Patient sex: F
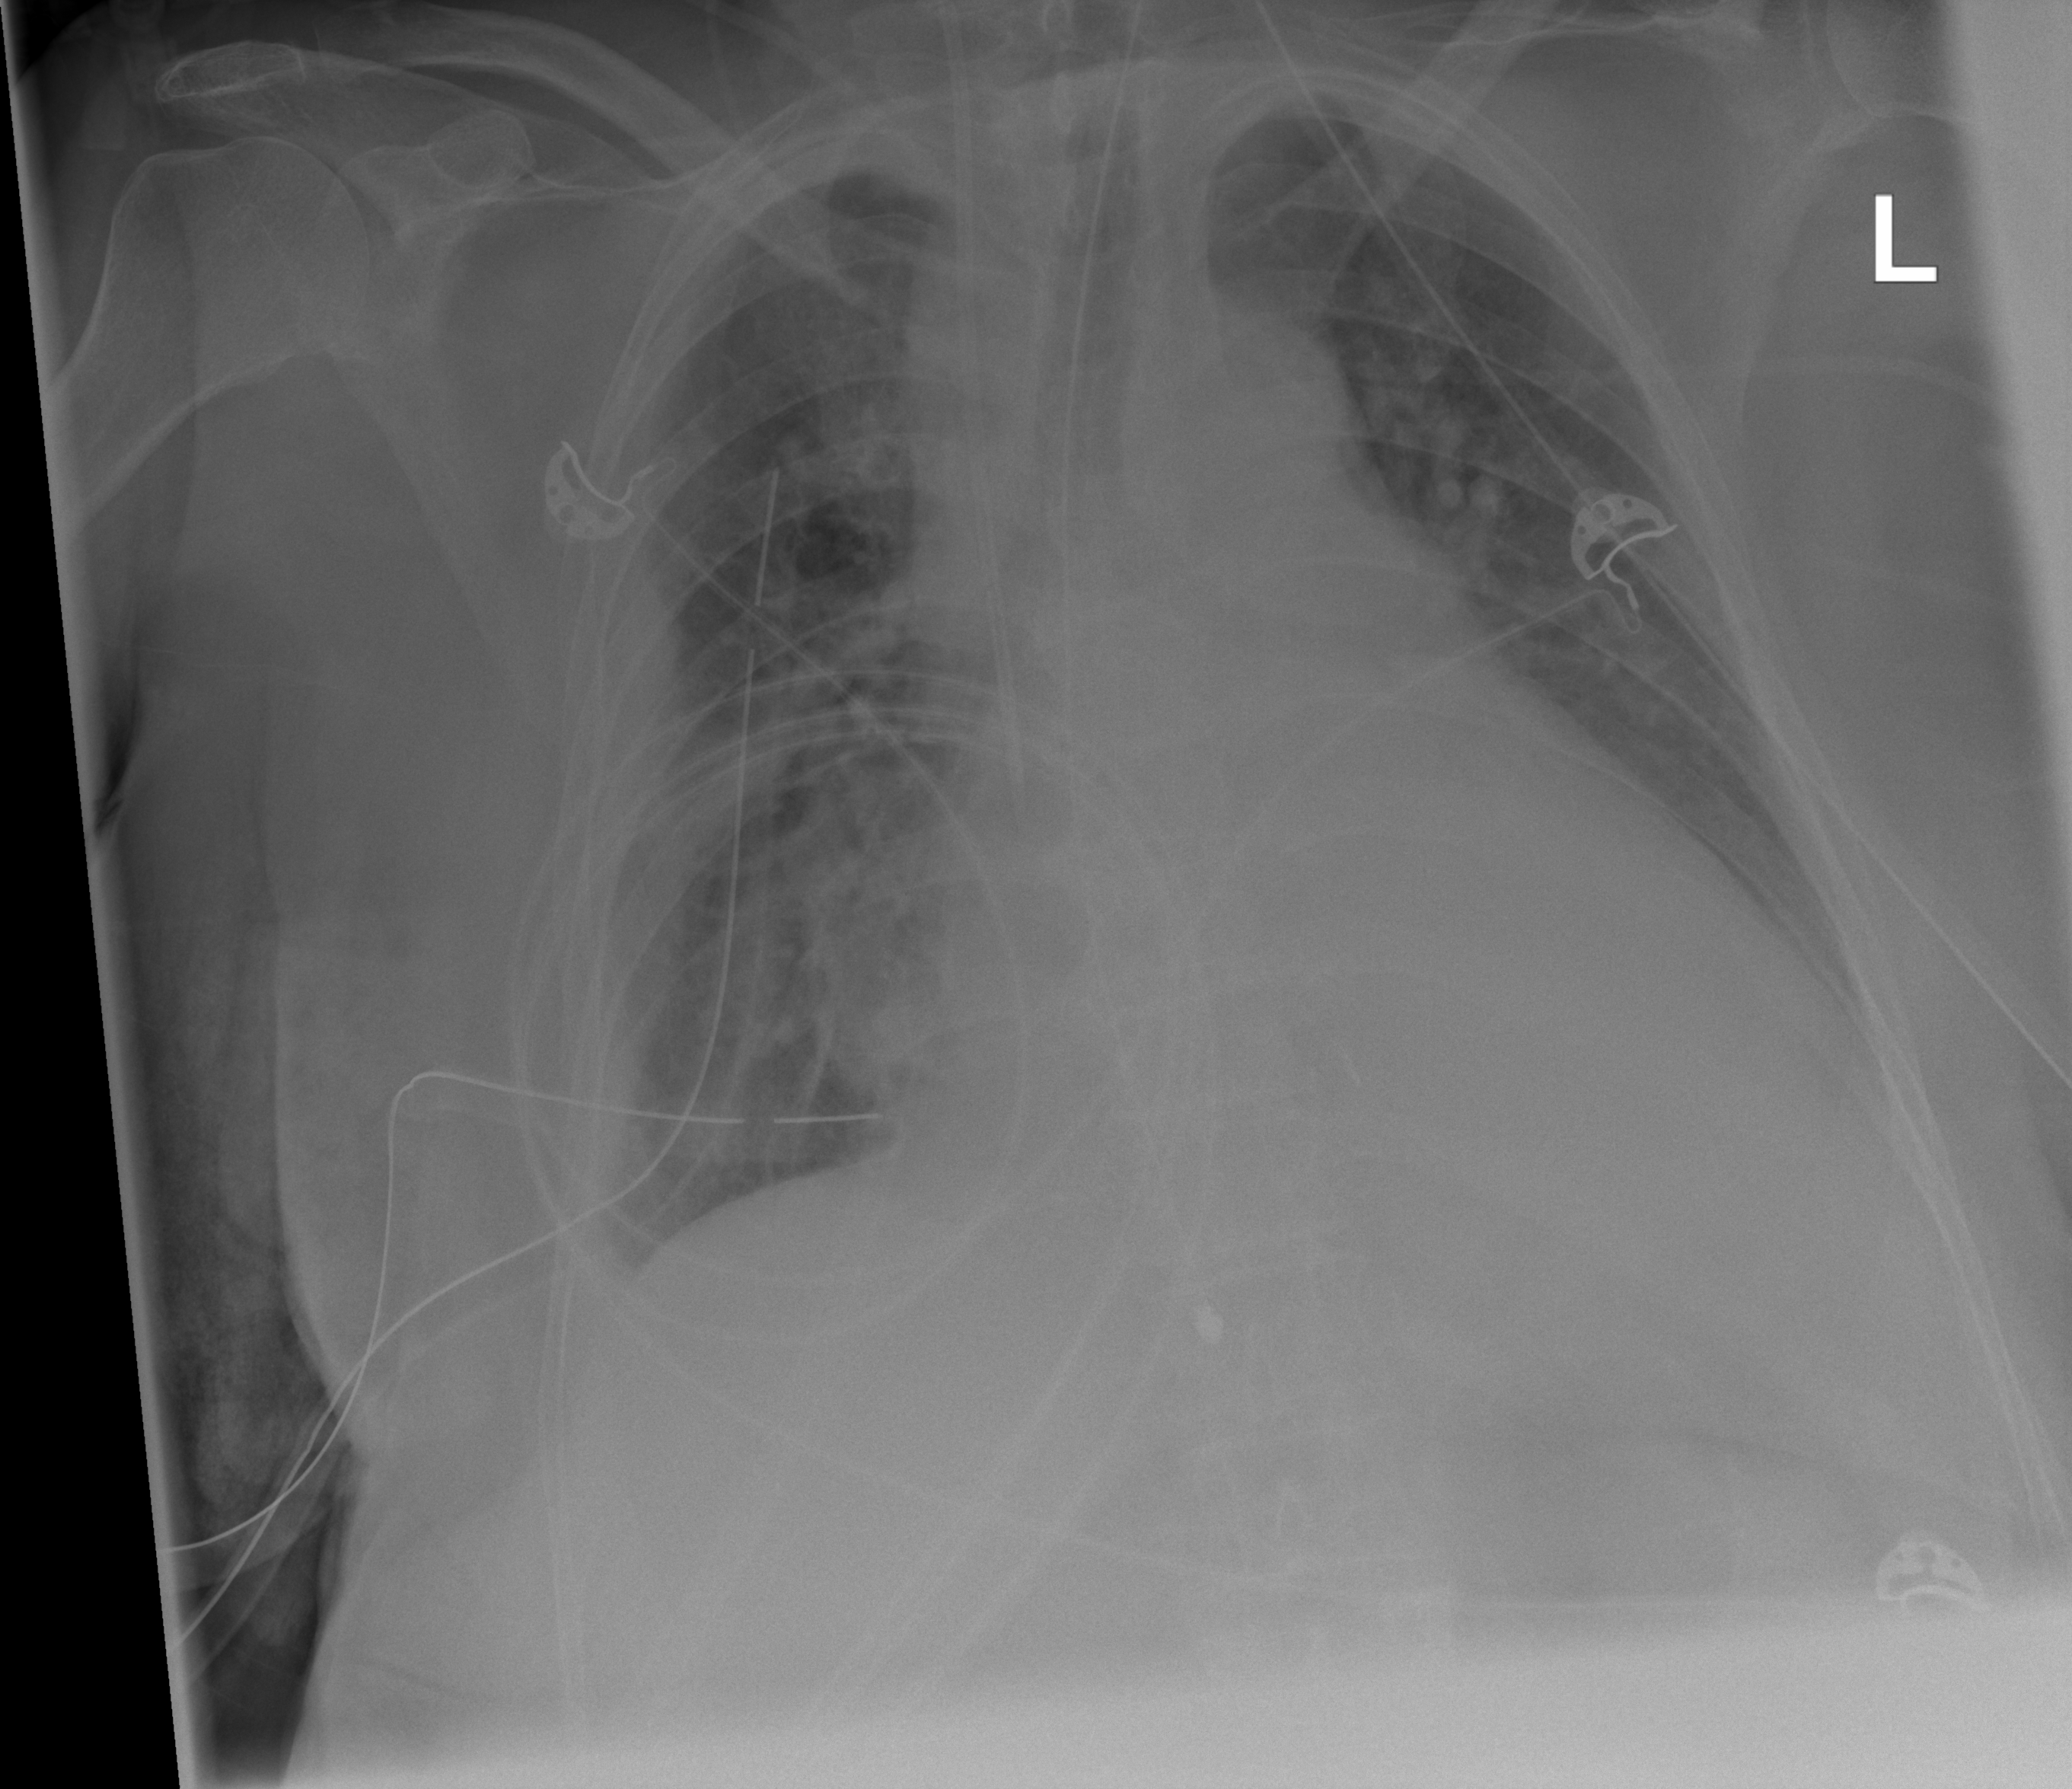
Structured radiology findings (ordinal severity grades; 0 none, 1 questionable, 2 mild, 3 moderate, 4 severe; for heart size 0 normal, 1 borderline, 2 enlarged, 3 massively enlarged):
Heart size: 1
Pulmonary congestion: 2
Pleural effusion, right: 2
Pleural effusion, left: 2
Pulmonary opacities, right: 0
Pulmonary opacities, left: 0
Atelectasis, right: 2
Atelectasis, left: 2